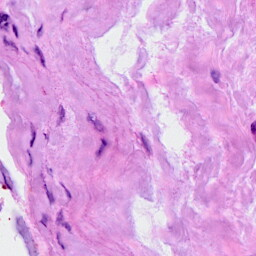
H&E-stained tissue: Breast